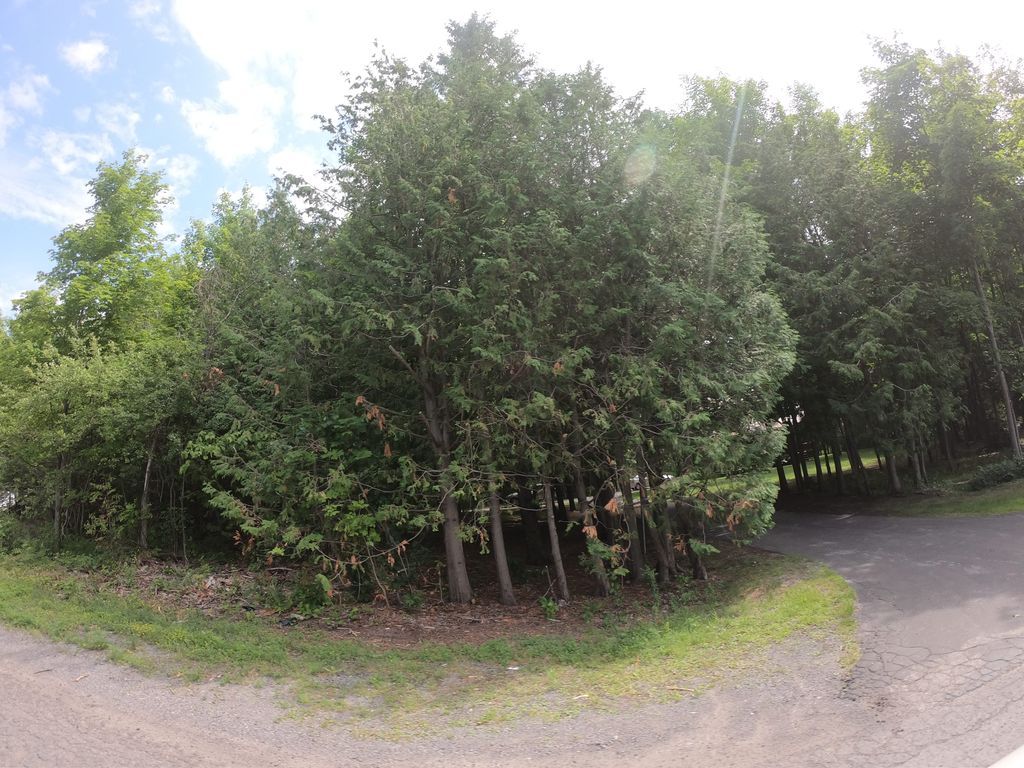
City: ottawa-gatineau